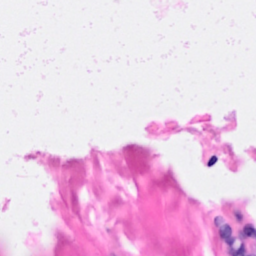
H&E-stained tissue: Breast